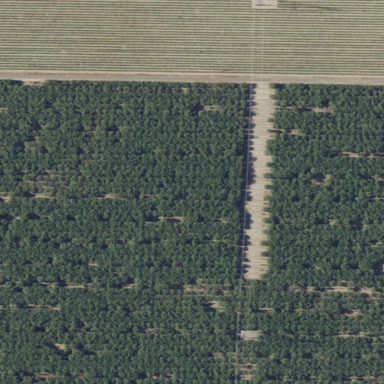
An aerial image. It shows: Orchard filled with almond trees.